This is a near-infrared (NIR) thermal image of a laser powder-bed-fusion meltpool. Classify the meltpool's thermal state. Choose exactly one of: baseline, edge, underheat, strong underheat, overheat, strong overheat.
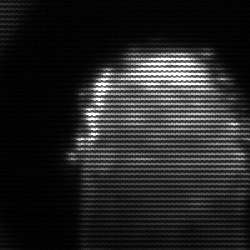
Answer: baseline